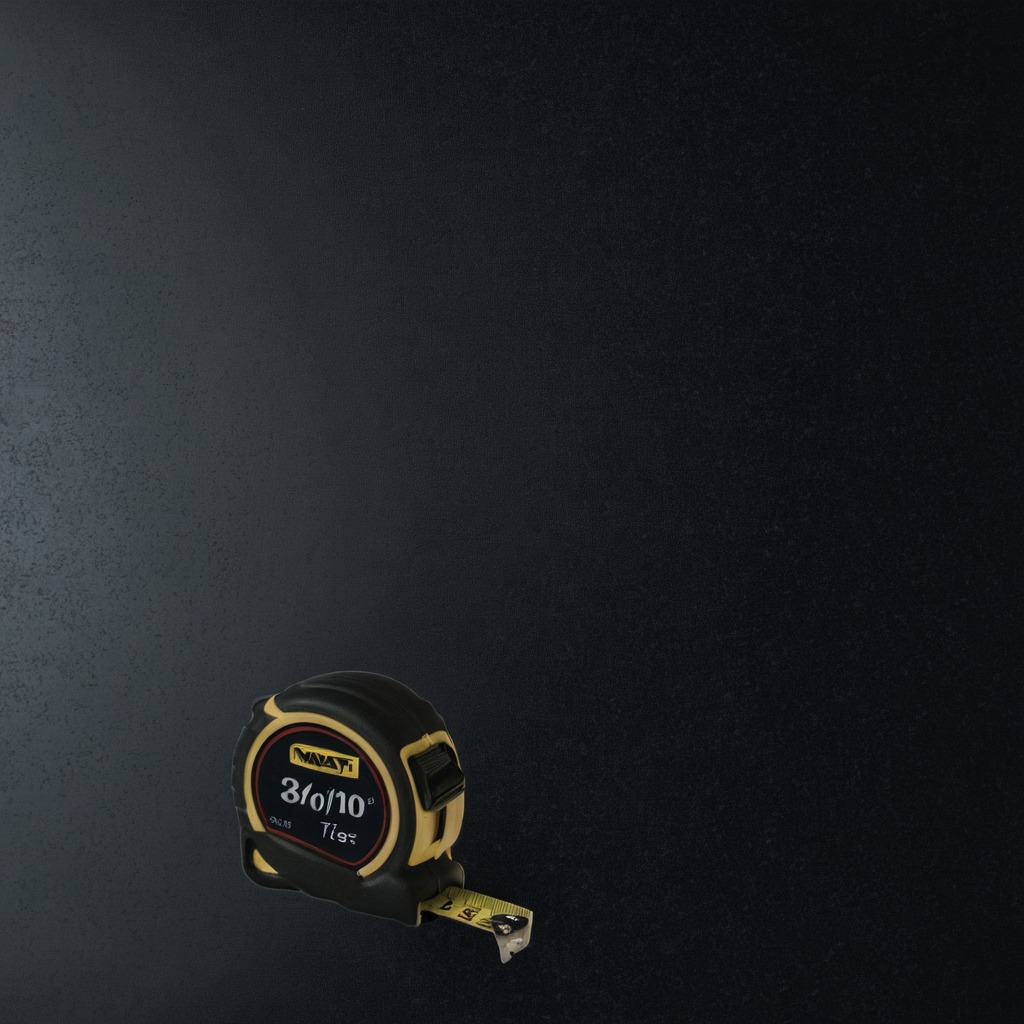
A measuring tape lies on the granite tabletop inside a workshop at night.